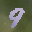
Label: 9